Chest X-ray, AP view. Patient: 27 years old, sex M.
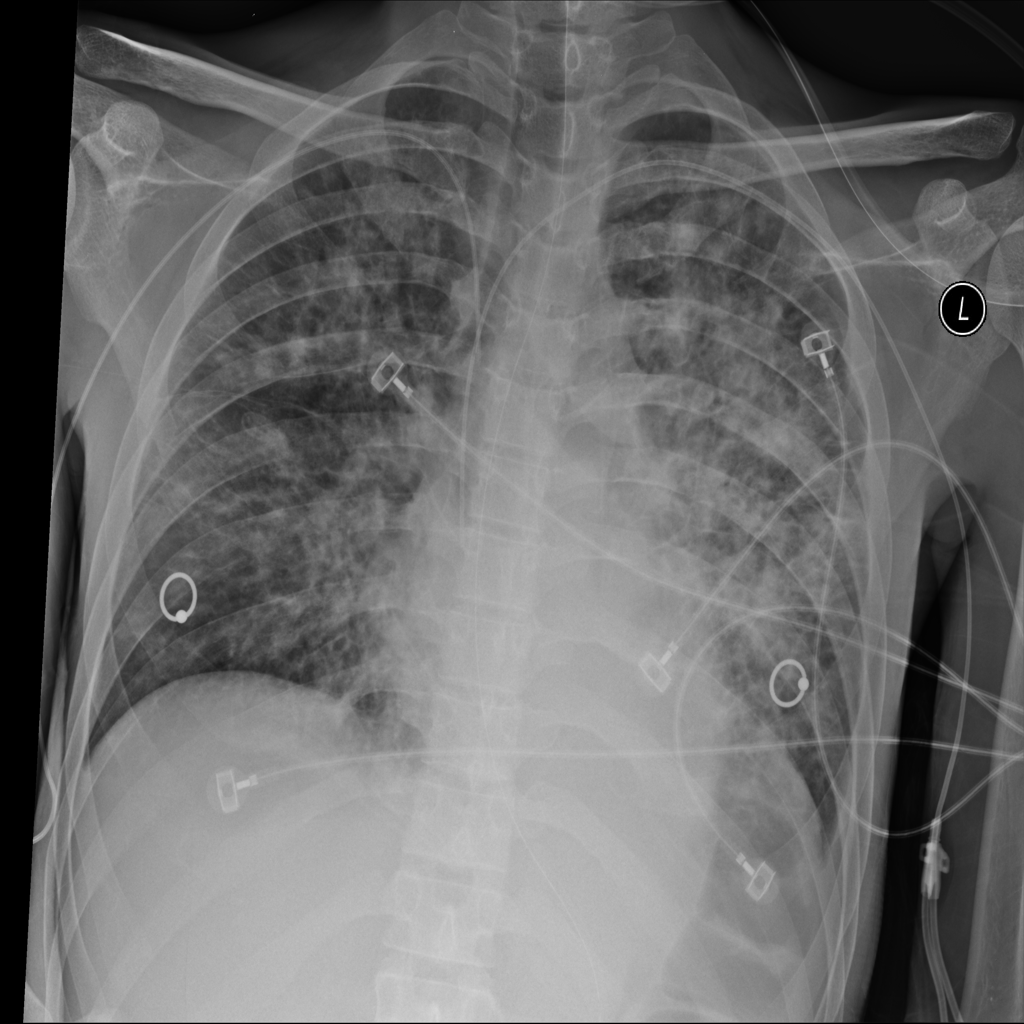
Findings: Effusion, Infiltration, Nodule